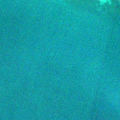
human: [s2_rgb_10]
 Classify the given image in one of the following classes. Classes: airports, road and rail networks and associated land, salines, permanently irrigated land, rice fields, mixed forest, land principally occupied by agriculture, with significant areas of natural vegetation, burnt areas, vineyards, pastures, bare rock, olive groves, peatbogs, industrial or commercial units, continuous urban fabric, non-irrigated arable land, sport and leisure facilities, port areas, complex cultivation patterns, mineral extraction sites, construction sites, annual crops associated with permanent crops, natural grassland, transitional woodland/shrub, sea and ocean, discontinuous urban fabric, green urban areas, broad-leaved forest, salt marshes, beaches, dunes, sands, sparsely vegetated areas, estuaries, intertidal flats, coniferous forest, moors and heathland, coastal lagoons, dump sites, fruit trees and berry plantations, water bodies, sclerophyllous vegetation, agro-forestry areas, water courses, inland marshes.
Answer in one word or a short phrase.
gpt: sea and ocean